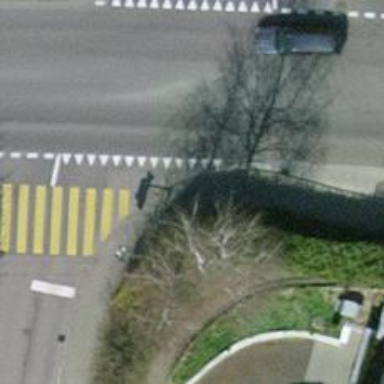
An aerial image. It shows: Sidewalk.